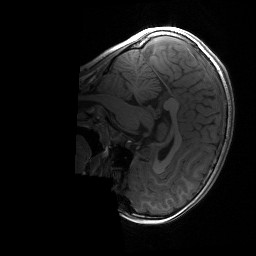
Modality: T1w
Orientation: sagittal
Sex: female
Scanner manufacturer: siemens
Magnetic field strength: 3 T
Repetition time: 1.9 s
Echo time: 0.00243 s